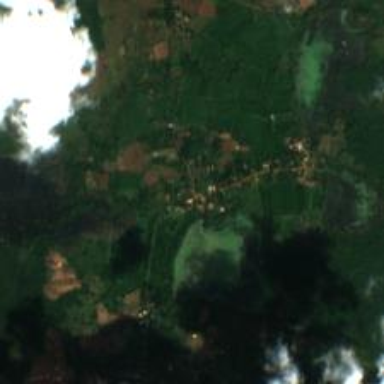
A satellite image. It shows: Village.